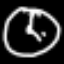
Label: clock